Question: There was <URL> - with the grey
look that 10k+ users get when viewing a deleted question.
In that look, the background is greyed out, no interaction is possible, but all the content is still accessible:

I proposed the pages could at the same time send a '404 not found' or '410 gone' if the overwhelming desire is to phase them out from the search index.
So the content would be shown, but a 4xx status code sent.
However, there was a comment <URL>:
> Ehhh why send a 404 when the link exists publicly? You're breaking the semantics of the 404 code
I tend to disagree: what is shown in the response body (to satisfy the curiosity of us humans) doesn't really matter, does it? And machines get the 4xx to work with.
Who's right?
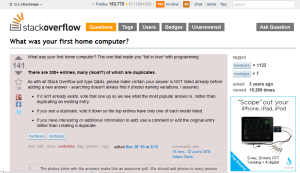
Answer: In my mind if you're going to show the original content (yes the colours are different to a human, but not to a search engine) then to return a not found or gone status is not appropriate. It's either there or it isn't; it can't be simultaneously there and not there (unless of course it's Schrodinger's Content).
It would be more appropriate to have the url permanently redirect to a non-indexed archive url instead; or if the original content is gone then a non-indexed 404 linking to similar content if possible - but I think that needs to be kept short and sweet.
As a user of the internet - I personally hate 404 pages that actually try to display meaningful content.
Ultimately I want to know if you have what I'm looking for or not. If not, then tell me . Don't tell me you 'used' to have some content but it was gotten rid of!